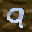
Label: 9